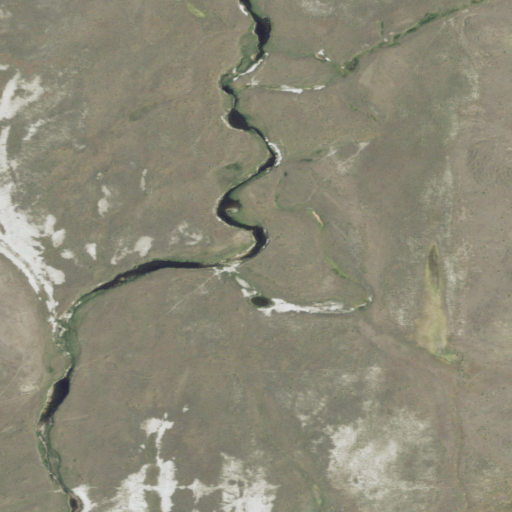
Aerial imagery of valley in Montana named Spring Coulee containing shrub, grassland, and barren land